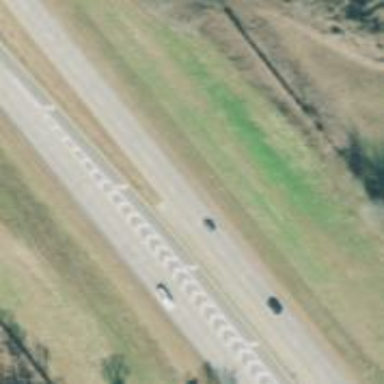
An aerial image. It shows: Trunk link highway.